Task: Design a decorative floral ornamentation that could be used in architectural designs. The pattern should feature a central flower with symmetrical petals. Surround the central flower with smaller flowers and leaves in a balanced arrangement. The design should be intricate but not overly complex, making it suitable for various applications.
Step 1531:
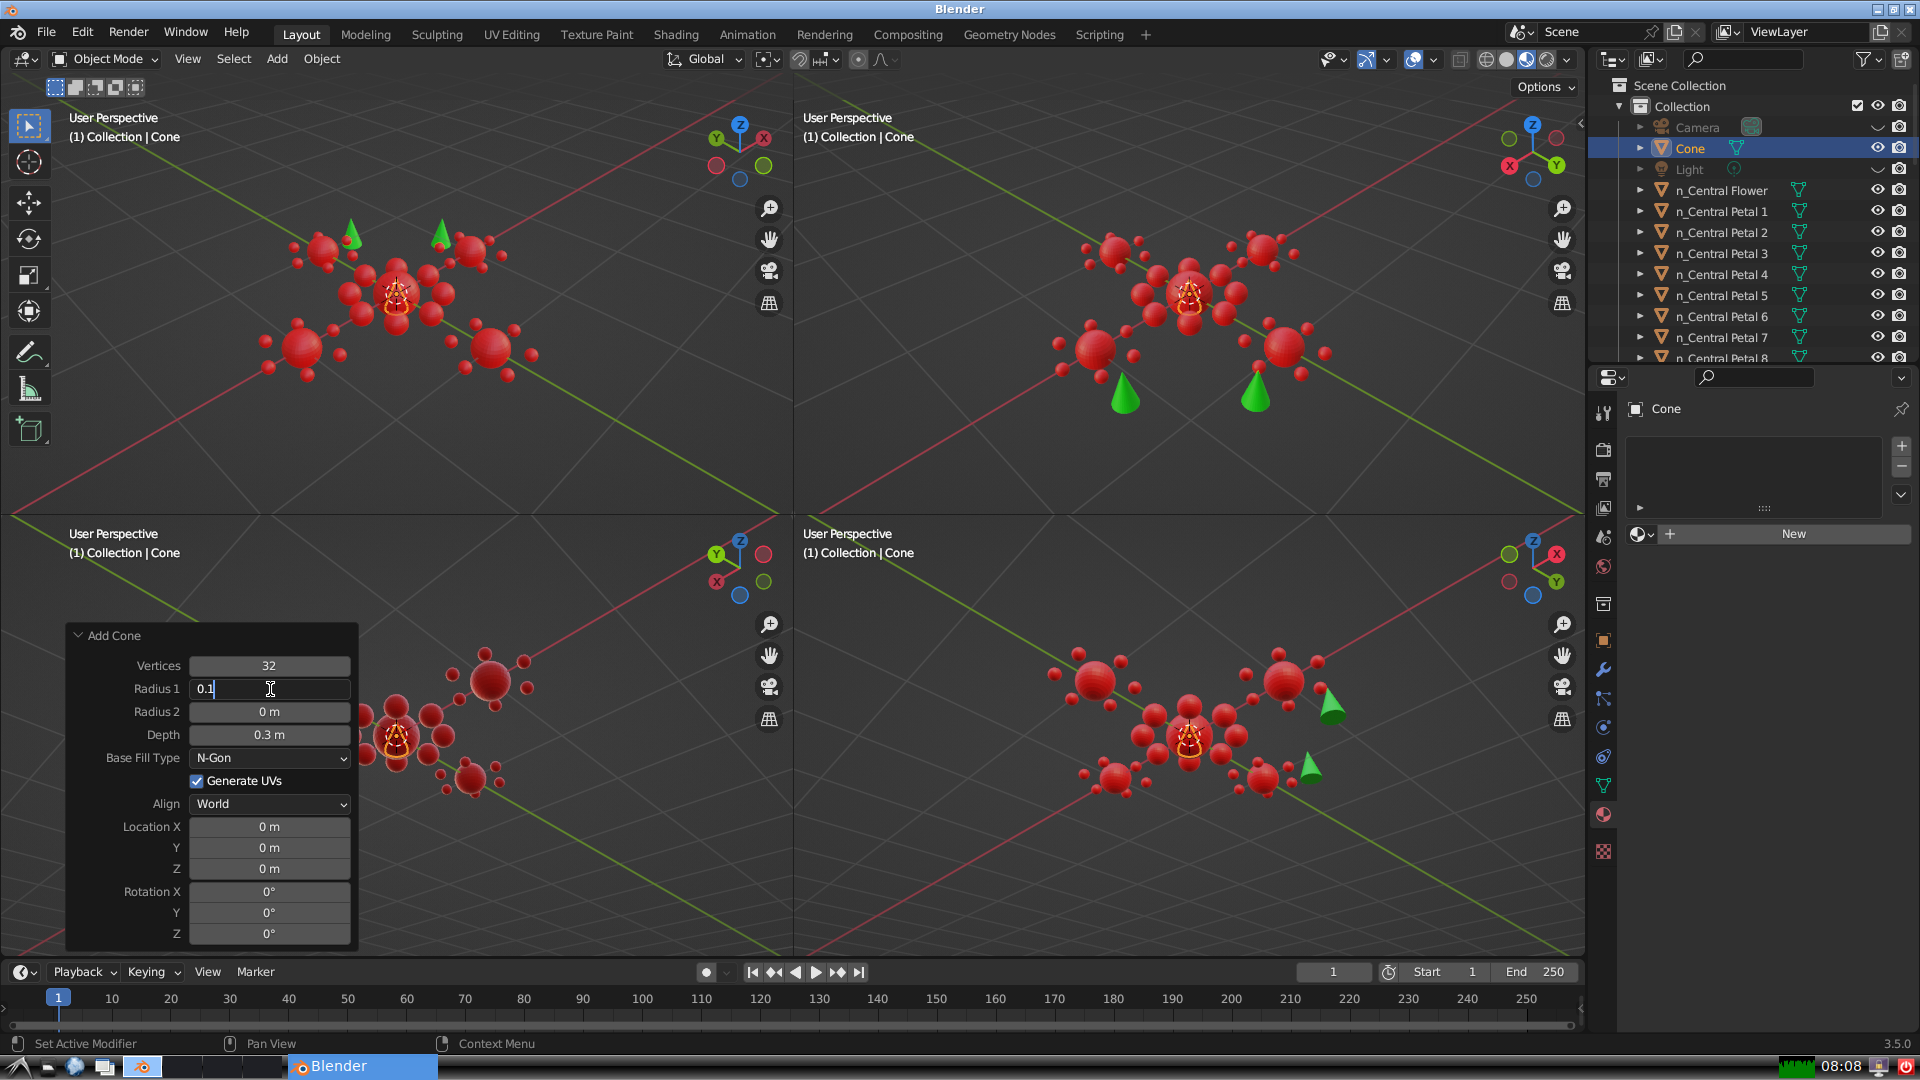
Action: {"key_press": ['Return']}